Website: apple
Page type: address-validator
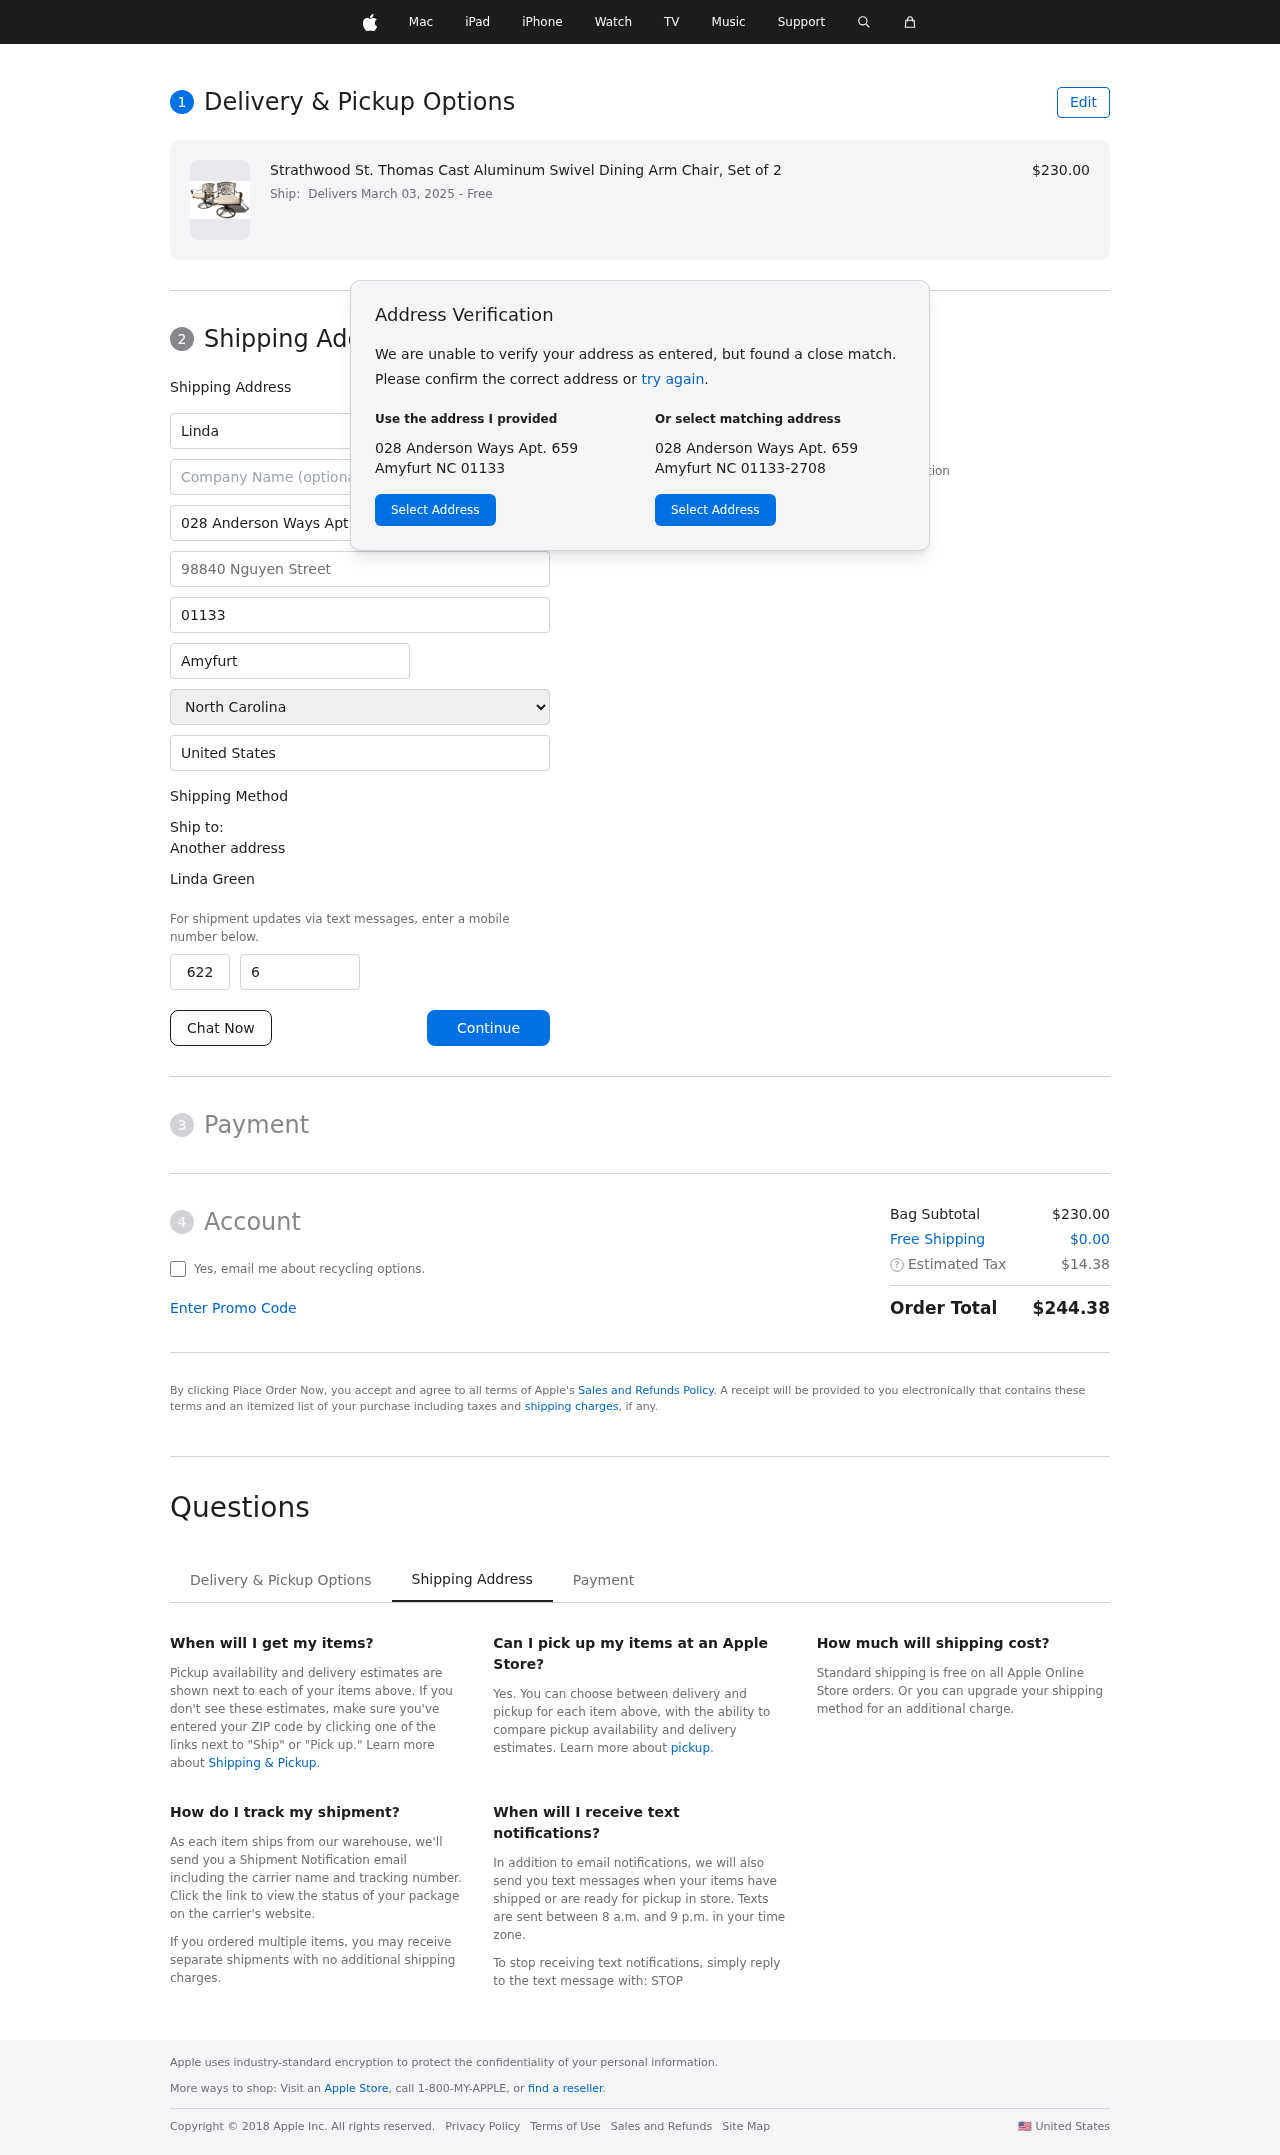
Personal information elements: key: PII_CITY
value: Amyfurt
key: PII_COUNTRY
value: United States
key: PII_FIRSTNAME
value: Linda
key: PII_FULLNAME
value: Linda Green
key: PII_LASTNAME
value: Green
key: PII_PHONE_AREA
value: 622
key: PII_PHONE_SUFFIX
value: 6405
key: PII_POSTCODE
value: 01133
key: PII_STATE
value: North Carolina
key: PII_STREET
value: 028 Anderson Ways Apt. 659
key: PII_STREET2
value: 98840 Nguyen Street
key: PII_CITY_STATE_ZIP
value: Amyfurt NC 01133
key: PII_STATE_ABBR
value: NC
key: PII_POSTCODE_FULL
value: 01133
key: PII_POSTCODE_NUMERIC
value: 1133
Product elements: key: PRODUCT1_NAME
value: Strathwood St. Thomas Cast Aluminum Swivel Dining Arm Chair, Set of 2
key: PRODUCT1_PRICE
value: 230
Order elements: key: ORDER_DELIVERY_DATE
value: Delivers March 03, 2025
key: ORDER_SUBTOTAL
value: $230.00
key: ORDER_SHIPPING_COST
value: $0.00
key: ORDER_TAX
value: $14.38
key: ORDER_TOTAL
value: $244.38